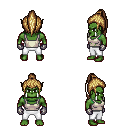
a pixel art fantasy rpg character, male body template, orc, green skin, white pirate shirt, white pants, blonde long topknot hairstyle, metal gloves, four views (front, back, left, right), 2x2 character sprite sheet, small pixel art, hard edges, no anti-aliasing